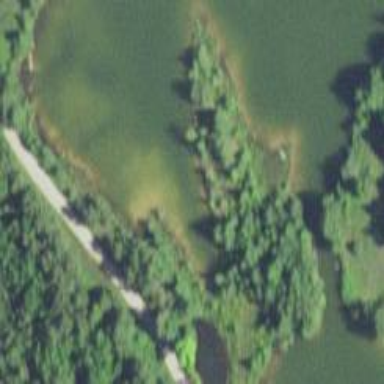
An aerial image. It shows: Peaceful pond surrounded by nature.